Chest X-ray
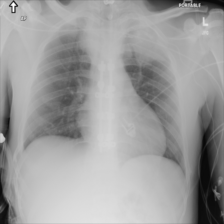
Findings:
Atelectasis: negative
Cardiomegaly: negative
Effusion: negative
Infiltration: negative
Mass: negative
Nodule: negative
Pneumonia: negative
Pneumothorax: negative
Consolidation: negative
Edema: negative
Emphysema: negative
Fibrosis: negative
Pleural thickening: negative
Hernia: negative